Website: walmart
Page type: account-selection
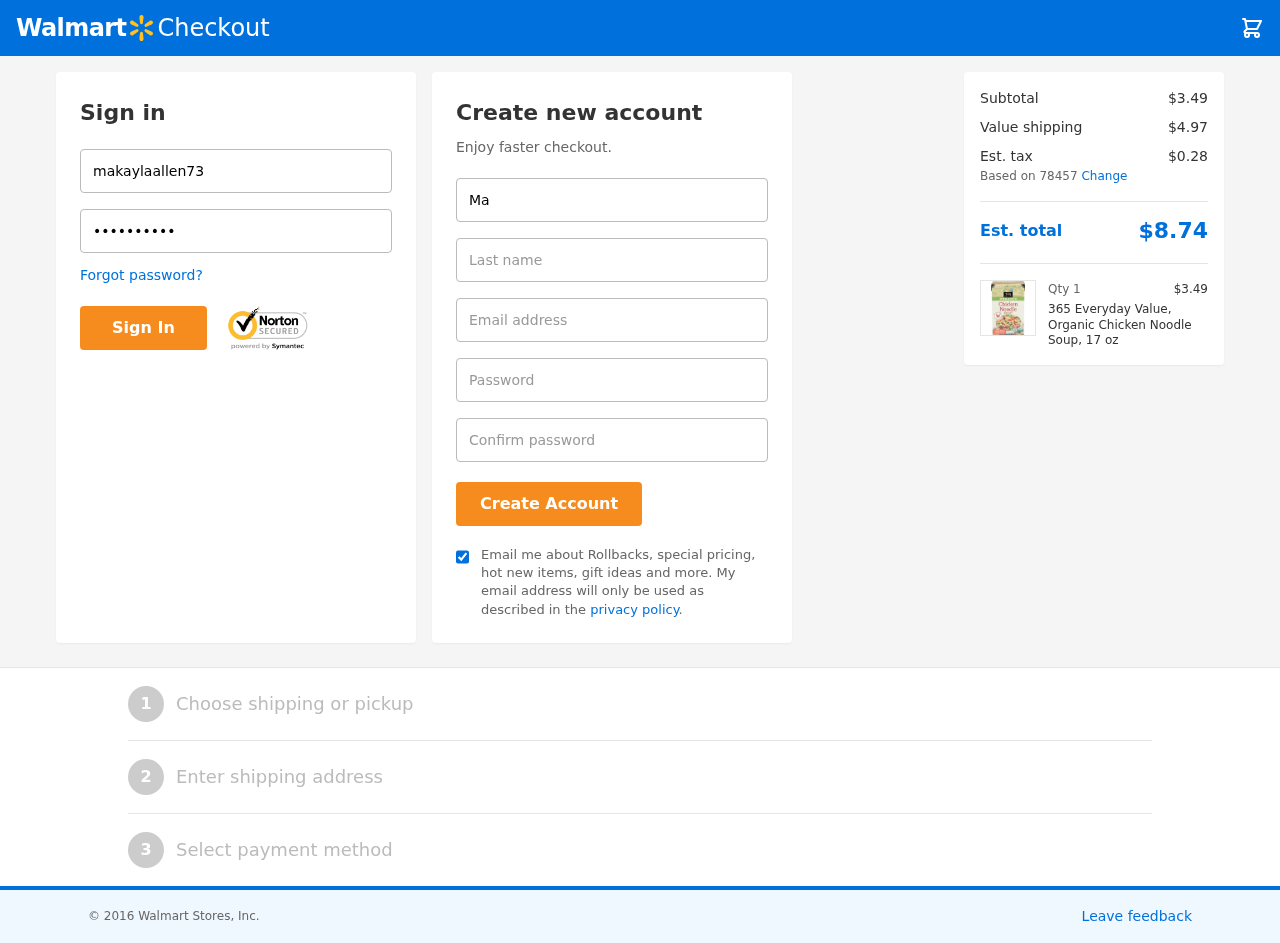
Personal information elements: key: PII_EMAIL
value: makaylaallen@hotmail.com
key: PII_FIRSTNAME
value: Makayla
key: PII_LASTNAME
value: Allen
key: PII_LOGIN_USERNAME
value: makaylaallen73
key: PII_POSTCODE
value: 78457
Product elements: key: PRODUCT1_NAME
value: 365 Everyday Value, Organic Chicken Noodle Soup, 17 oz
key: PRODUCT1_PRICE
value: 3.49
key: PRODUCT1_QUANTITY
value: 1
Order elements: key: ORDER_SUBTOTAL
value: $3.49
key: ORDER_SHIPPING_COST
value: $4.97
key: ORDER_TAX
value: $0.28
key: ORDER_TOTAL
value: $8.74